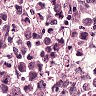
Metastatic tissue present: yes